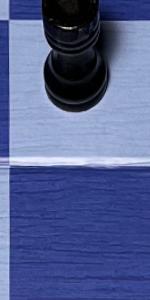
Label: Empty